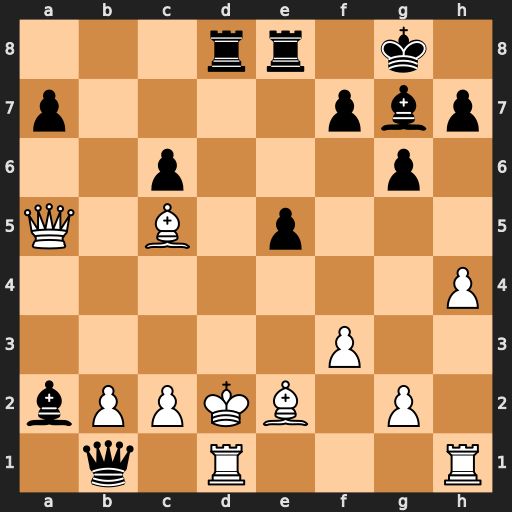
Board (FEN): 3rr1k1/p4pbp/2p3p1/Q1B1p3/7P/5P2/bPPKB1P1/1q1R3R
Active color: w
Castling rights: -
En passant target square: -
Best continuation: Ke3 Rxd1 Rxd1 Qxc2 Rd8